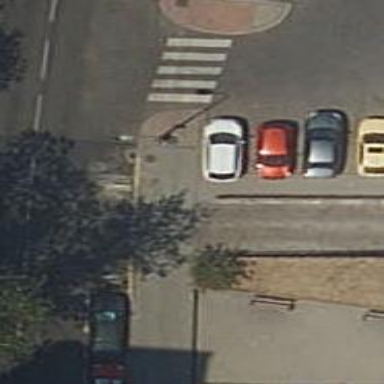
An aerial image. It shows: Sidewalk.